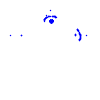
Particle: kaon